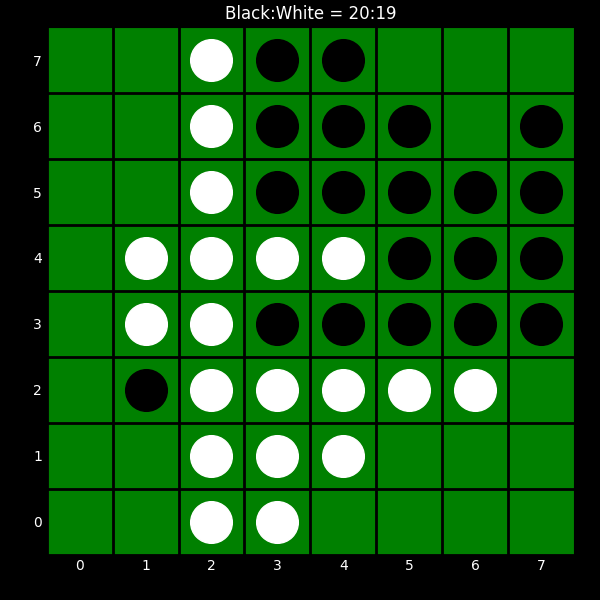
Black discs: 20
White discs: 19